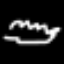
Label: squiggle